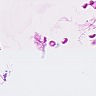
Metastatic tissue present: no